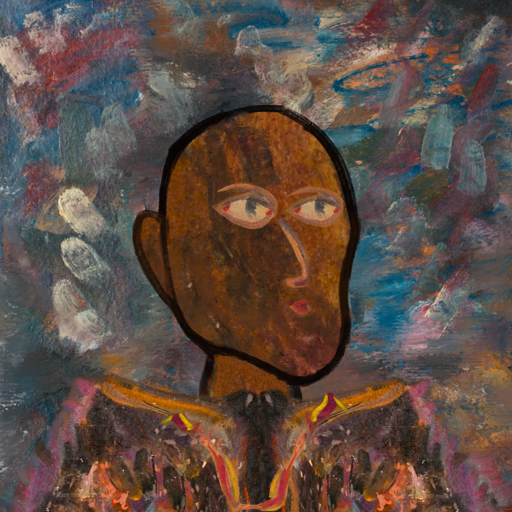
Background: Boggyland, Head And Neck Side: Mosgoul, Face Side: GypsyMother, Bust: Gypsy_Queen, Hair Side: Blank, Head Accessory: Blank, Second Necklace: Gypsy_Mother_1, Necklace: Blank, Baby: Blank